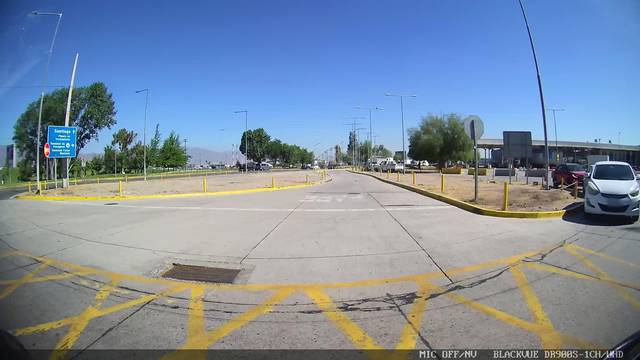
Region: Chile
Coordinates: -33.411, -70.791